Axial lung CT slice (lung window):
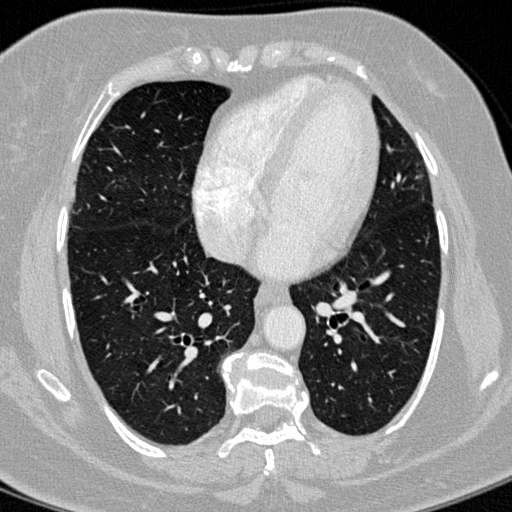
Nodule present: no